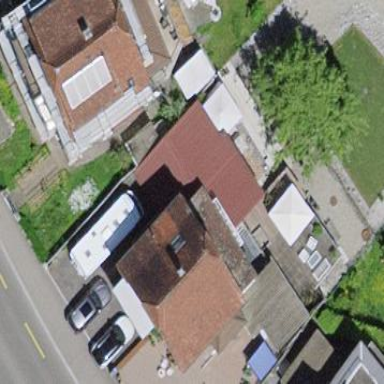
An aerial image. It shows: Detached building with half-hipped roof.